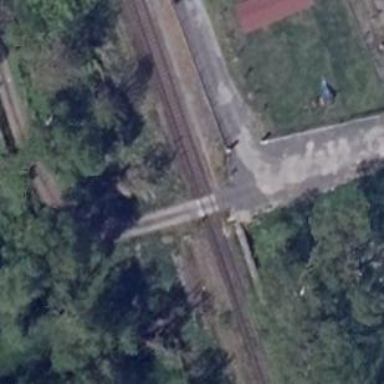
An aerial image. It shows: Level crossing with saltire markings.